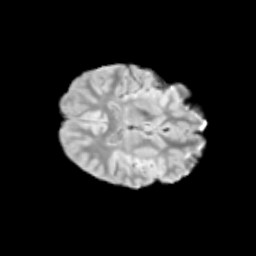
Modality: T2w
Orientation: axial
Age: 10
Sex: male
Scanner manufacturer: siemens
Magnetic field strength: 3 T
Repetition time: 3.8 s
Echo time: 0.07 s